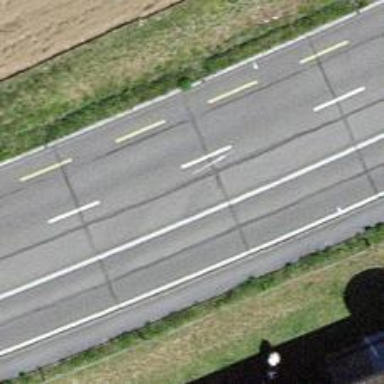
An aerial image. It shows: Primary highway with asphalt surface and dedicated lane for cycling on the left.